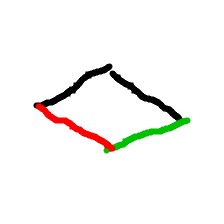
Shape: rhombus